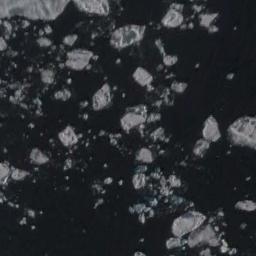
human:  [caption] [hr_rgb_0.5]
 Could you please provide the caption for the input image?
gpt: There are sea ice of different sizes .

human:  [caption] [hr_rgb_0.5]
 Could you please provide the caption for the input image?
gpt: There are many ice on the black sea .

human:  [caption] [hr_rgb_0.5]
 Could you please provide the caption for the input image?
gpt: Many ice cubes of various sizes are scattered floating on the blue sea .

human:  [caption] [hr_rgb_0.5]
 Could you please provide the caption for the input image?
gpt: A lot of small pieces of sea ice float in the deep blue sea .

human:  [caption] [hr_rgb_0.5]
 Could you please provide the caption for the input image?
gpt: There are many pieces of sea ice .